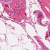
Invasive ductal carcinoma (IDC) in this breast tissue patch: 0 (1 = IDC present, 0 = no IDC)